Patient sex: M
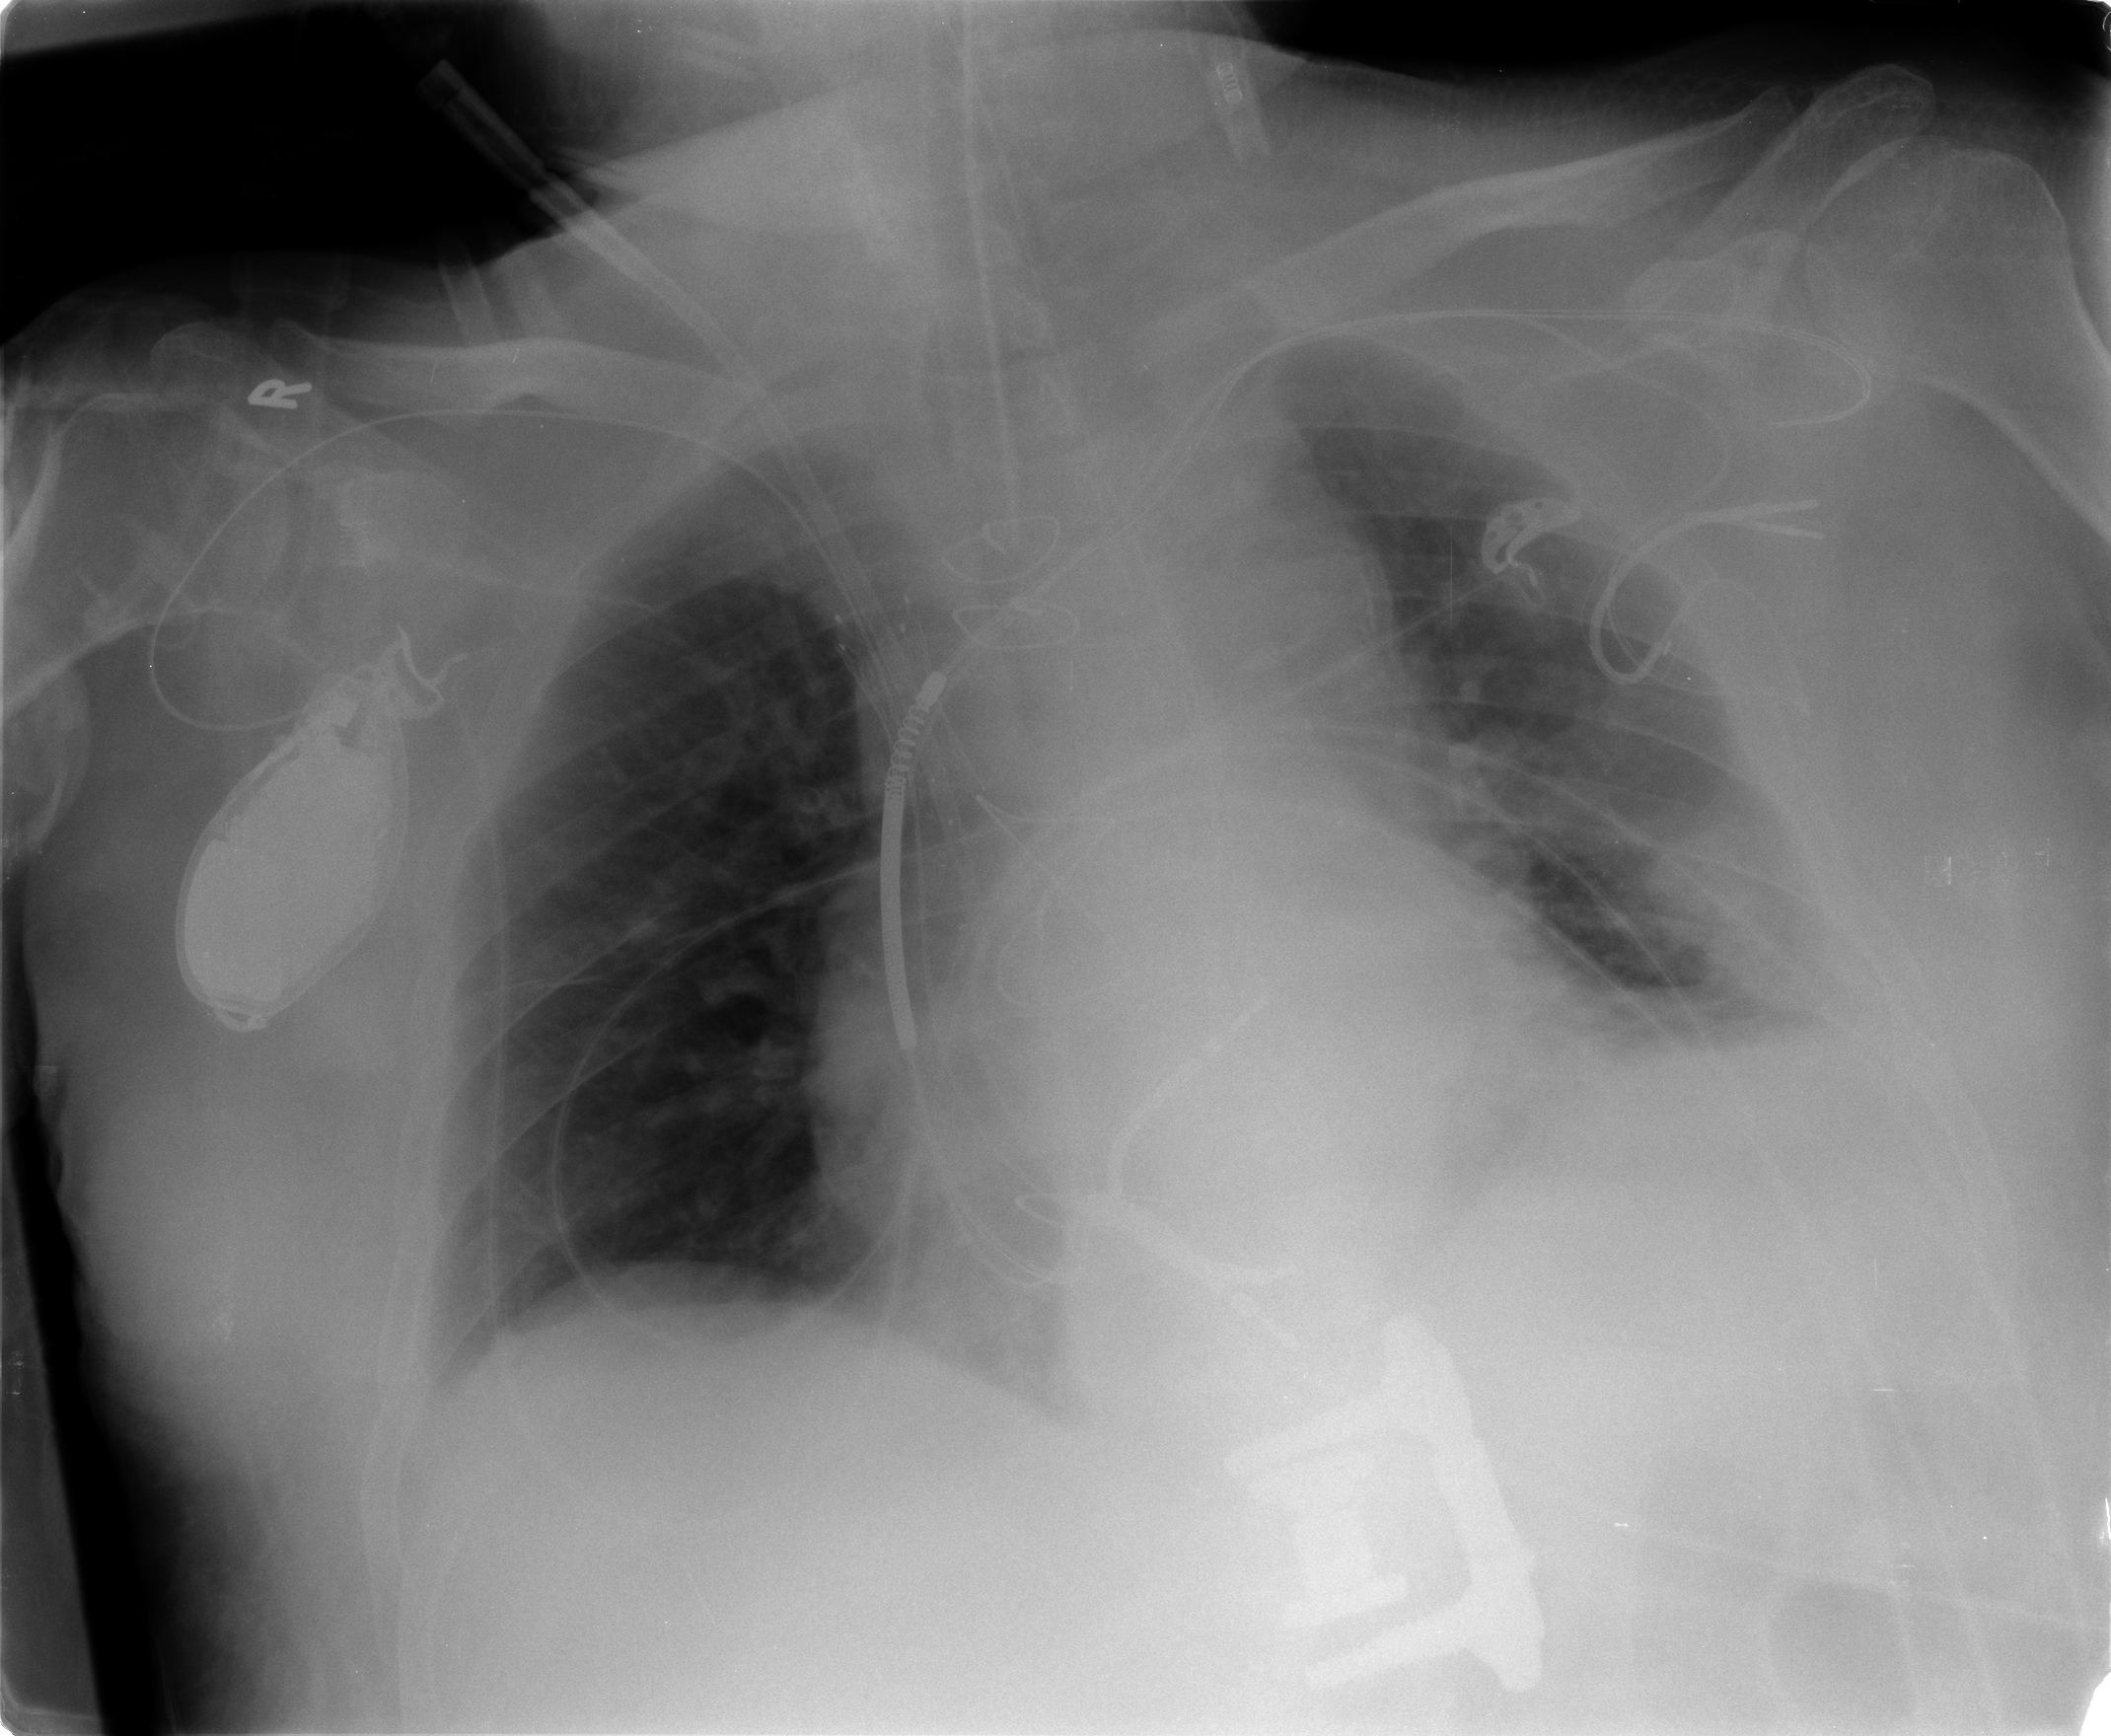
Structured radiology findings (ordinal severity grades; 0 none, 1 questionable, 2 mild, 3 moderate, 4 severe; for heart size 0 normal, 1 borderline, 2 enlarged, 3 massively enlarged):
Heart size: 2
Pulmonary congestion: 2
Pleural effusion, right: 1
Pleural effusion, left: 2
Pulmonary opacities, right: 0
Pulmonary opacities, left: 1
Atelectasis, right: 2
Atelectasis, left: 1